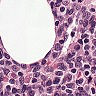
Metastatic tissue present: no